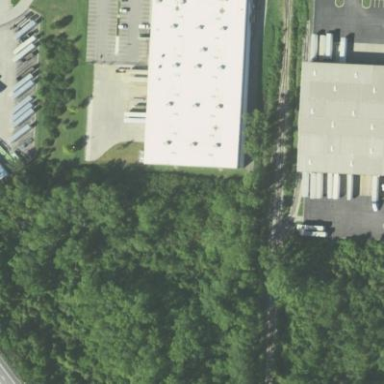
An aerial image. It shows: Warehouse.